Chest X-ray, AP view. Patient: 51 years old, sex F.
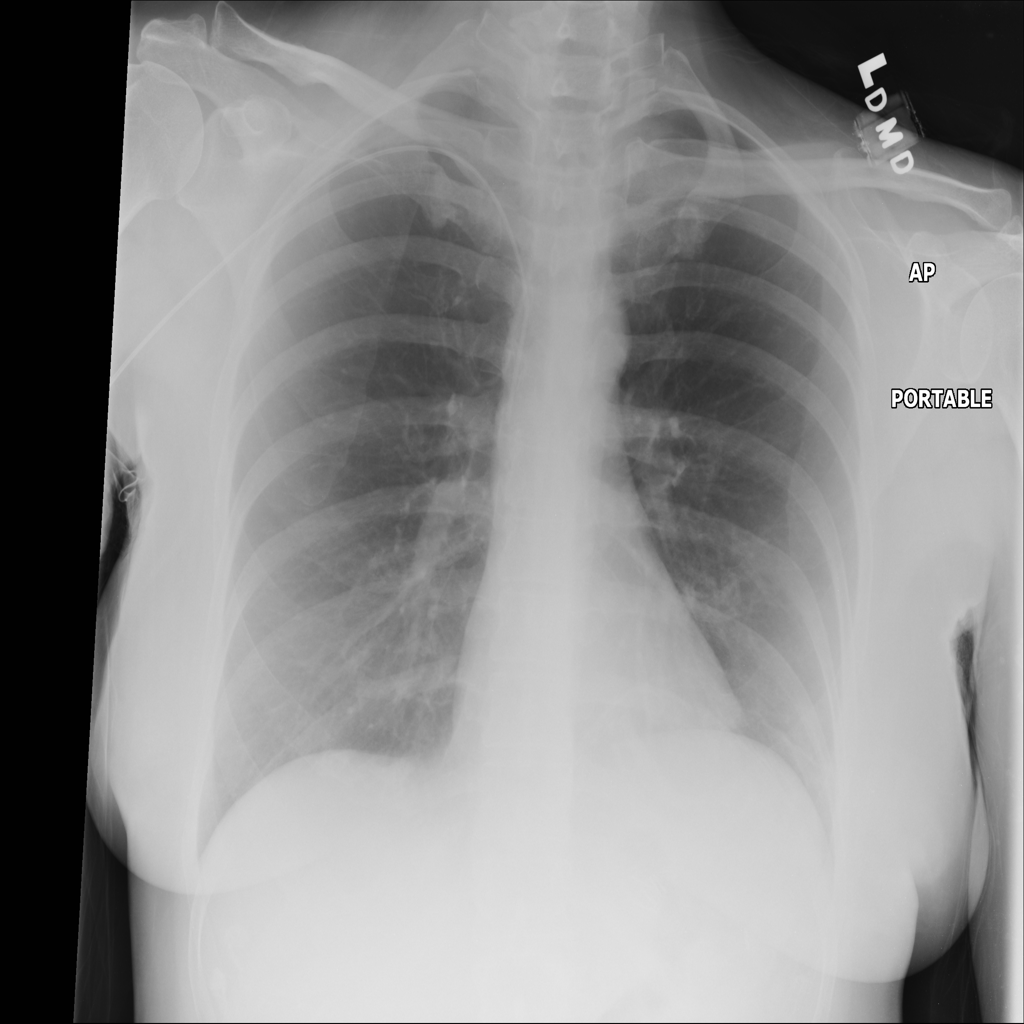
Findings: No Finding